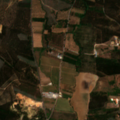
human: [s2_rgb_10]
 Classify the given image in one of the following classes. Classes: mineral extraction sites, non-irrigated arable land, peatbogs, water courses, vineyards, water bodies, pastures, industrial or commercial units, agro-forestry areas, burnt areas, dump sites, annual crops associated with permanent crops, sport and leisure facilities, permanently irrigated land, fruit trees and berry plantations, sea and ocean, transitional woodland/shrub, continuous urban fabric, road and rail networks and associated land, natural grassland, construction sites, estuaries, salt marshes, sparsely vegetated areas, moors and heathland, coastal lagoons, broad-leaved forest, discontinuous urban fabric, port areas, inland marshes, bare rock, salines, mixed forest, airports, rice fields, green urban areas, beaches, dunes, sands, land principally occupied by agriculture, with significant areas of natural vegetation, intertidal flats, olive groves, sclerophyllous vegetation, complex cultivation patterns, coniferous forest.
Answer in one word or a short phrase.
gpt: mineral extraction sites, complex cultivation patterns, land principally occupied by agriculture, with significant areas of natural vegetation, broad-leaved forest, mixed forest